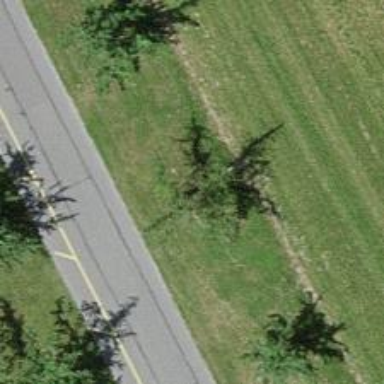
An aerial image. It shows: Beautiful avenue lined with deciduous broadleaved trees.